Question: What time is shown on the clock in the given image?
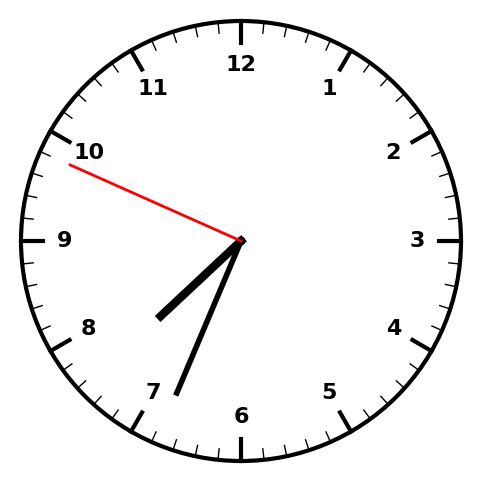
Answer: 07:33:49